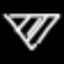
Label: diamond